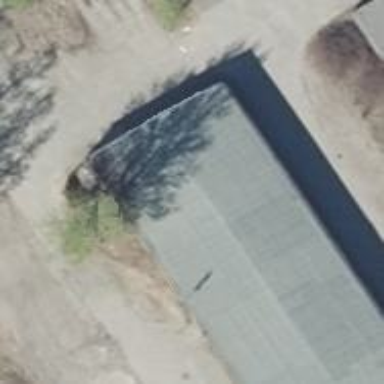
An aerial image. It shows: Hardware shop.